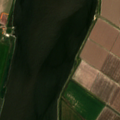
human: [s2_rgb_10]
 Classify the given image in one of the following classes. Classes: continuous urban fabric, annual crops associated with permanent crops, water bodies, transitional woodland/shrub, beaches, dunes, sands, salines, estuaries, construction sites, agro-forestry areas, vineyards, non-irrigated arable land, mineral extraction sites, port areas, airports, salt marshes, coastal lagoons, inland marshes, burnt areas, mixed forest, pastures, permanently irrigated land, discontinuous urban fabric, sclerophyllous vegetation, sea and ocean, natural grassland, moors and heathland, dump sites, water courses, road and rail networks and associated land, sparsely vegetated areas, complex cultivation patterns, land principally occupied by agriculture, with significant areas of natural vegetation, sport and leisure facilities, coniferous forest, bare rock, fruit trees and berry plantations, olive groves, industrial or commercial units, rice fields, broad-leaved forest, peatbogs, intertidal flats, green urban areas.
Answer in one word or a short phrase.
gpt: non-irrigated arable land, permanently irrigated land, rice fields, pastures, estuaries